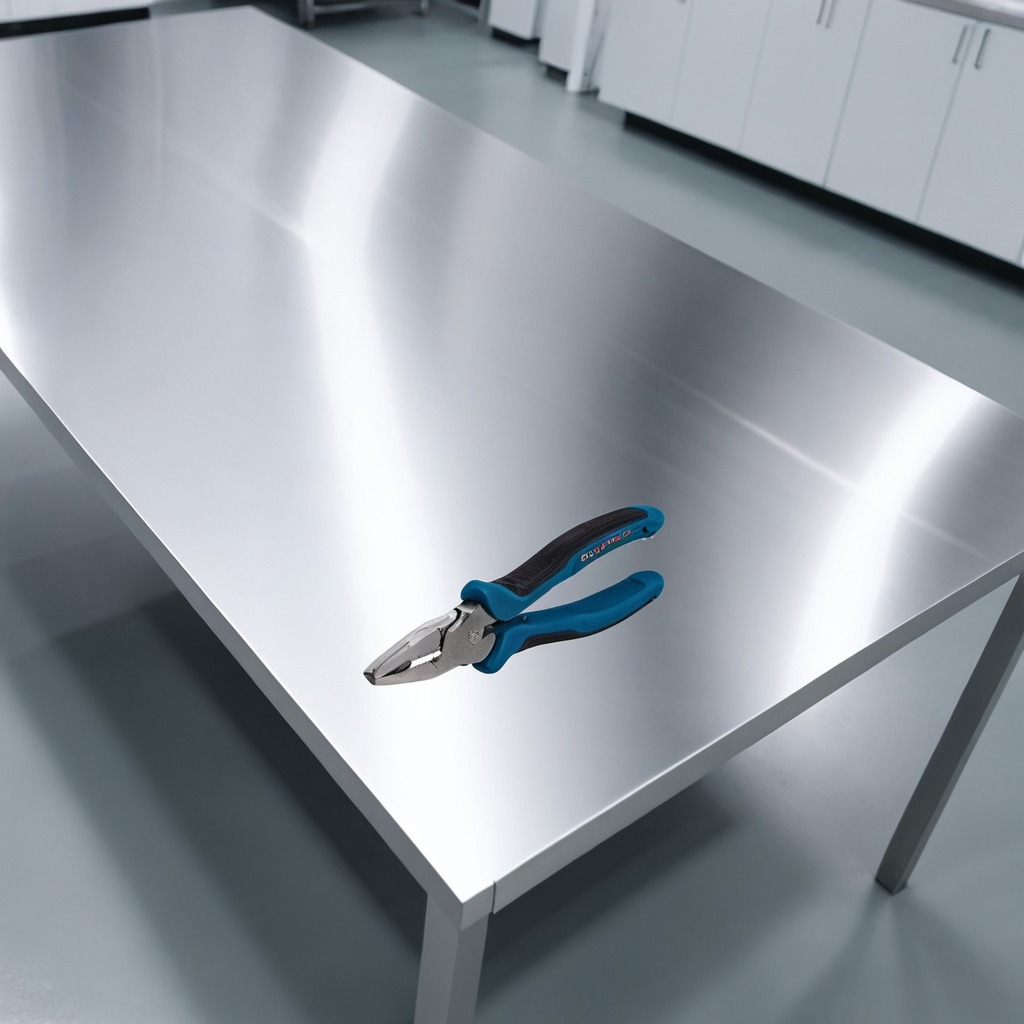
A plier is lying on the stainless steel table.